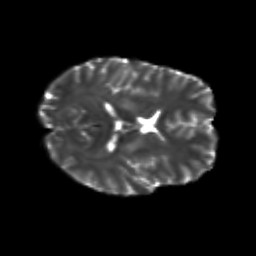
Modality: T2w
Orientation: axial
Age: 25
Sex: male
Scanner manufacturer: siemens
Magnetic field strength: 3 T
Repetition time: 3.5 s
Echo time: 0.113 s